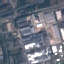
Label: Industrial